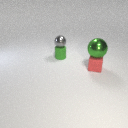
small green rubber cylinder below small gray metal sphere